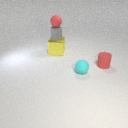
small red rubber cylinder to the right of small cyan rubber sphere